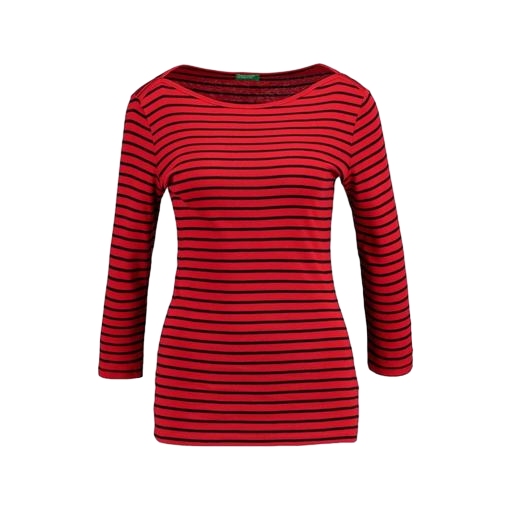
red boat-neck top, red striped jersey tee, red women's striped long-sleeve t-shirt, white background